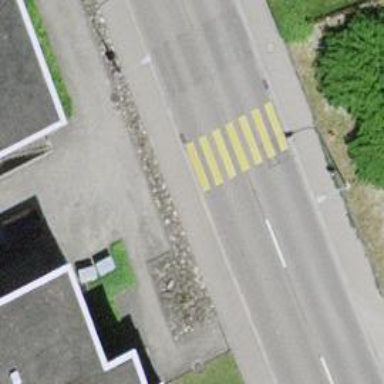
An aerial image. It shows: Zebra crossing on the road.